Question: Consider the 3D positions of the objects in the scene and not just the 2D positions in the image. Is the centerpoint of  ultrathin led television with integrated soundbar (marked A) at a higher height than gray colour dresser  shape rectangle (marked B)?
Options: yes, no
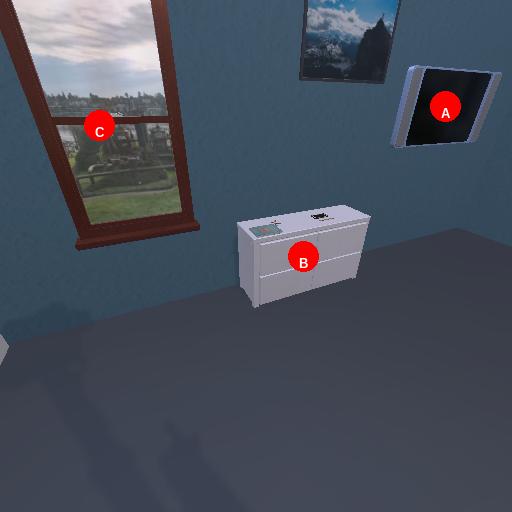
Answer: yes